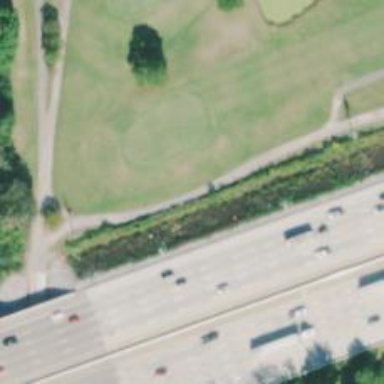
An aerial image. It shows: Footway that serves as golf path.